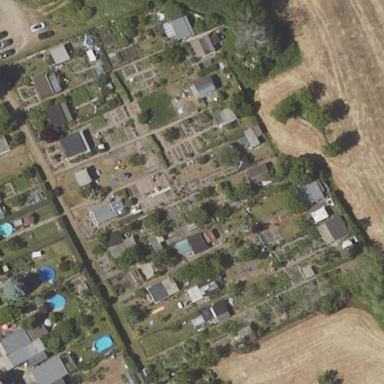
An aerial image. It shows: Area designated for allotments.